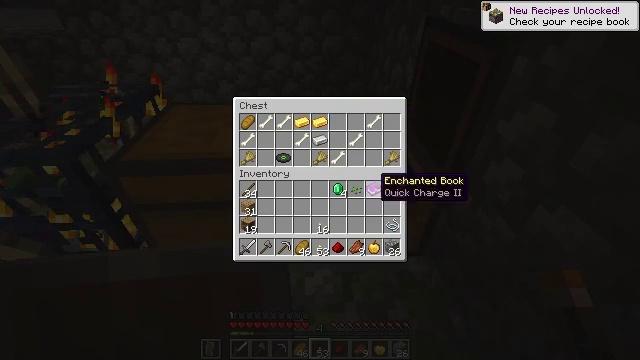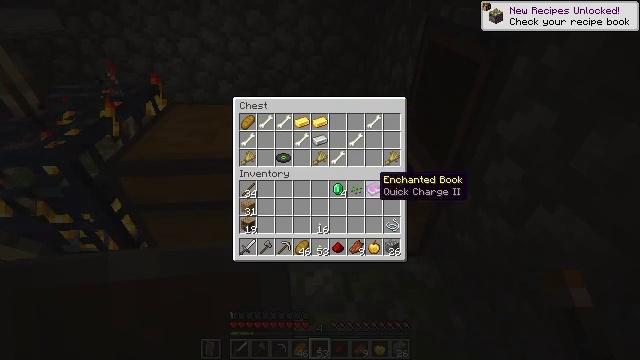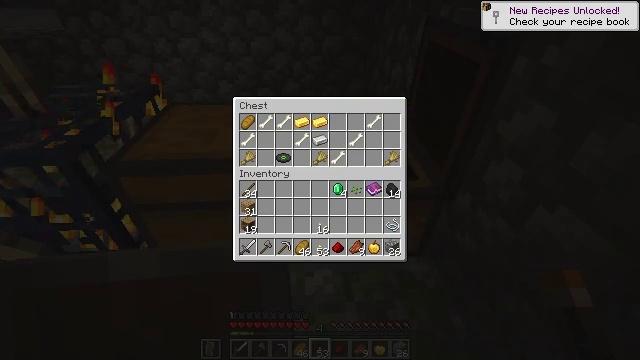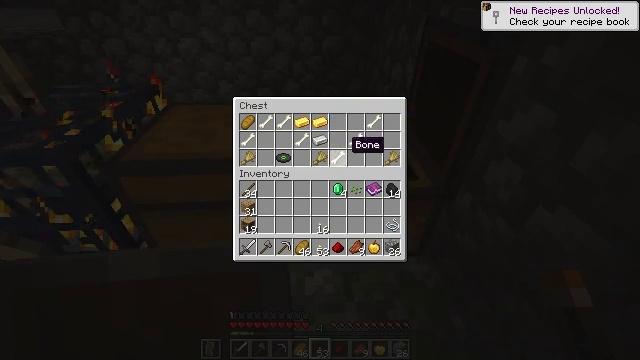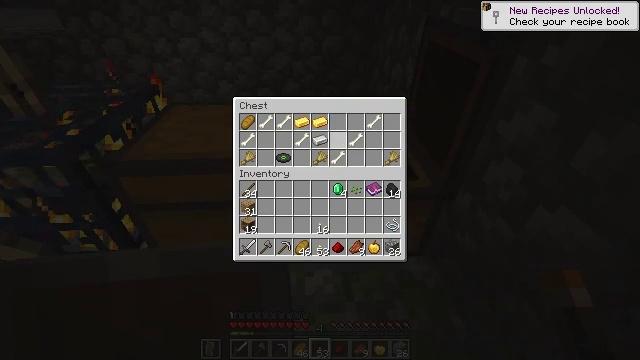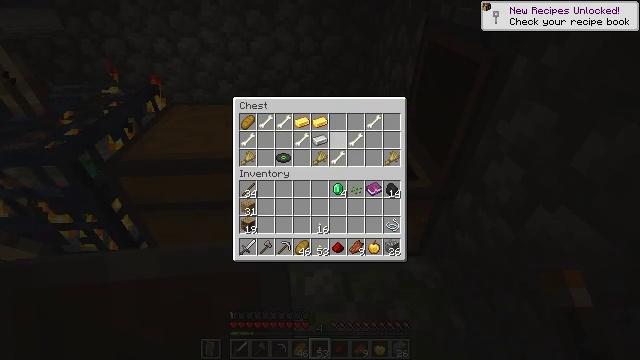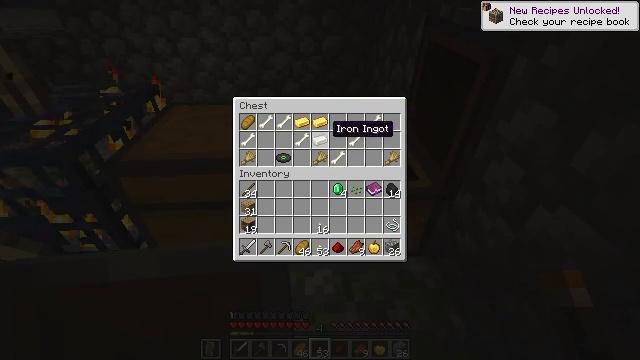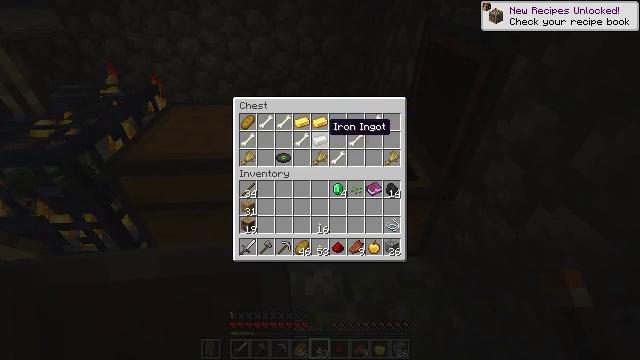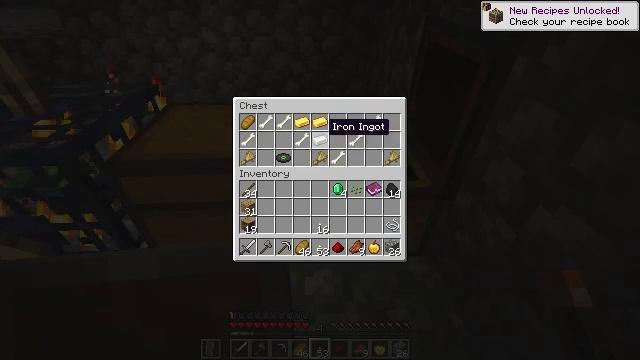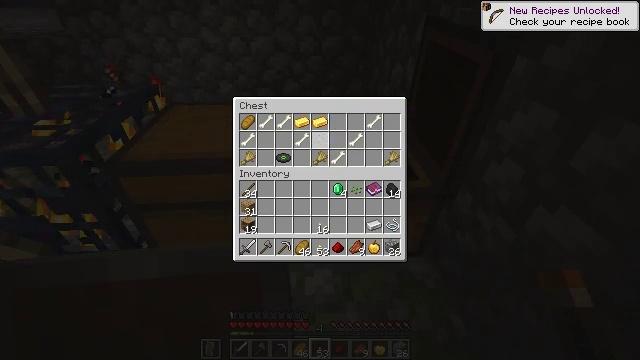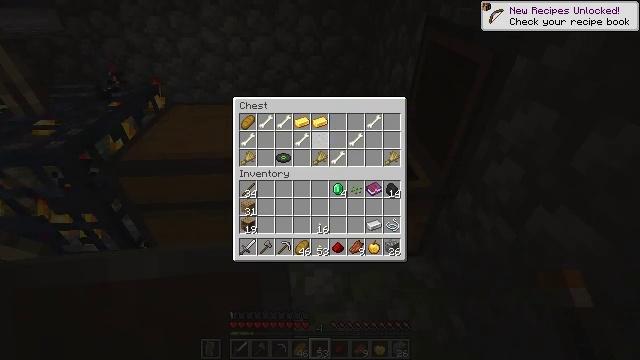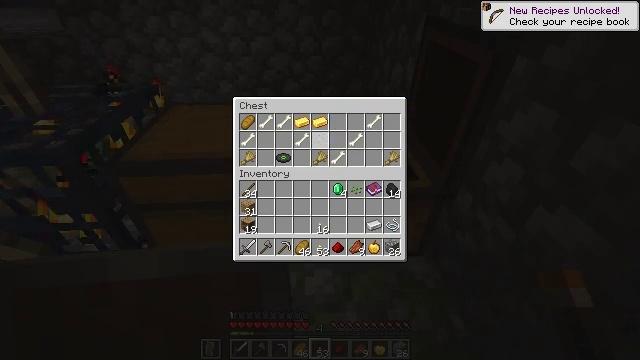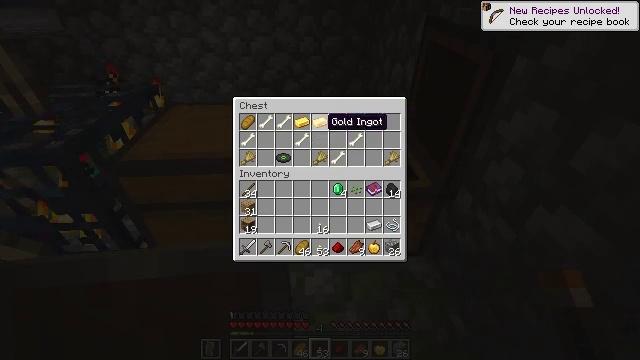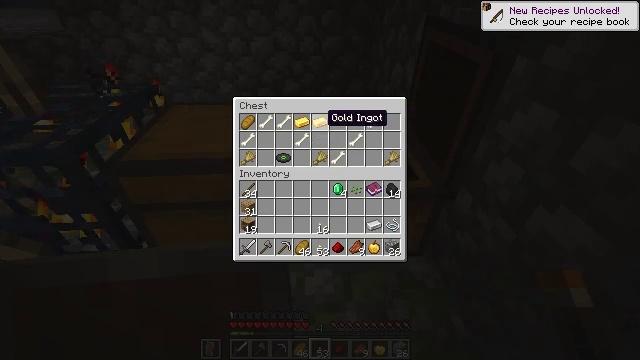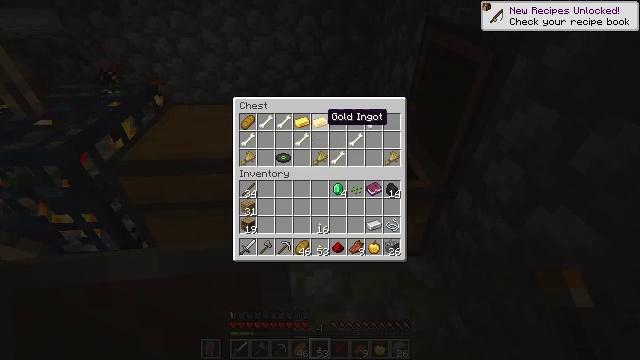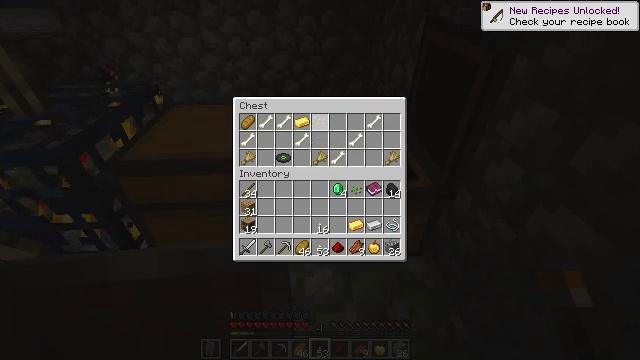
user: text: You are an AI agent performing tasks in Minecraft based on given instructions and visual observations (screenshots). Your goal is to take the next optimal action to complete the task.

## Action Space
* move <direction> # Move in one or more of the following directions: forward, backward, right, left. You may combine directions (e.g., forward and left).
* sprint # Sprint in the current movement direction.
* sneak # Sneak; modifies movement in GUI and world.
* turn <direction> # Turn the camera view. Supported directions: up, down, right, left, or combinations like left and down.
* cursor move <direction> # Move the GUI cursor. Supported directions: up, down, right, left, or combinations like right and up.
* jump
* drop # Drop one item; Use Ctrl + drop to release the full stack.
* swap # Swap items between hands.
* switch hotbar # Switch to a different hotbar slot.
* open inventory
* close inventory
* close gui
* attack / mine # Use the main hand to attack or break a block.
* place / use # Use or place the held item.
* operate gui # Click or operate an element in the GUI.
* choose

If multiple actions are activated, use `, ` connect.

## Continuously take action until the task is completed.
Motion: motion action
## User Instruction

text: Attack the chest to pick it up.
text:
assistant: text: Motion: no_op
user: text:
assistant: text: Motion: cursor move left and up
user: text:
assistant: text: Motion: cursor move left and up
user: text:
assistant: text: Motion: sneak, cursor move left and up
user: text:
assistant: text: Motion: sneak
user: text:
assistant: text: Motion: sneak
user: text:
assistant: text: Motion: sneak
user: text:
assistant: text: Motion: sneak
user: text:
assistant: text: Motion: sneak, operate gui
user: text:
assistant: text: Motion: sneak, operate gui
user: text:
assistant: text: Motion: sneak
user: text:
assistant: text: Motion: sneak
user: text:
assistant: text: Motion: sneak
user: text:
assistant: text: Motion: sneak
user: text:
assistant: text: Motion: sneak, operate gui
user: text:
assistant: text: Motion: sneak, operate gui
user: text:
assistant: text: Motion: sneak
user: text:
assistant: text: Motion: sneak, cursor move left
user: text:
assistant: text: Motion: sneak
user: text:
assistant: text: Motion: sneak, operate gui
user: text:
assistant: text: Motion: sneak, operate gui
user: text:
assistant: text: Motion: sneak, operate gui
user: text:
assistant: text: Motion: sneak
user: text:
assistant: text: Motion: sneak, cursor move left
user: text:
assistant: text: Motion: sneak, cursor move left and down
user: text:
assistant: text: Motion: sneak, cursor move down
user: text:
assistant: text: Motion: sneak
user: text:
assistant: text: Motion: sneak, operate gui
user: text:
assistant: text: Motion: sneak, operate gui
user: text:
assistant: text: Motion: sneak, operate gui